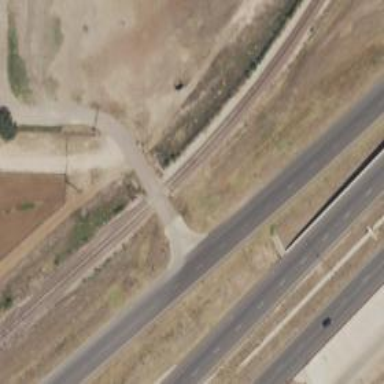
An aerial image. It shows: Railway level crossing.